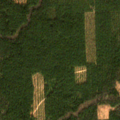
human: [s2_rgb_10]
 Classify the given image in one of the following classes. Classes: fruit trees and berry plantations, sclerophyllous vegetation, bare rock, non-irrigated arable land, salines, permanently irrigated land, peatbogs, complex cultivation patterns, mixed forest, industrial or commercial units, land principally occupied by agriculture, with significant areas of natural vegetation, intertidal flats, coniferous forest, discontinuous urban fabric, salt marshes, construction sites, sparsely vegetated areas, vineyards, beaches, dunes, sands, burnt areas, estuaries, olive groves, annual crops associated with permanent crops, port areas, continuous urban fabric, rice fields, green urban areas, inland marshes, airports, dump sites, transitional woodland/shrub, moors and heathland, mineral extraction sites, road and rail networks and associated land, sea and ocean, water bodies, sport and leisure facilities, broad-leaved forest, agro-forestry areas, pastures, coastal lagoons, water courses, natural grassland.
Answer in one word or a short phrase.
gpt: coniferous forest, mixed forest, transitional woodland/shrub